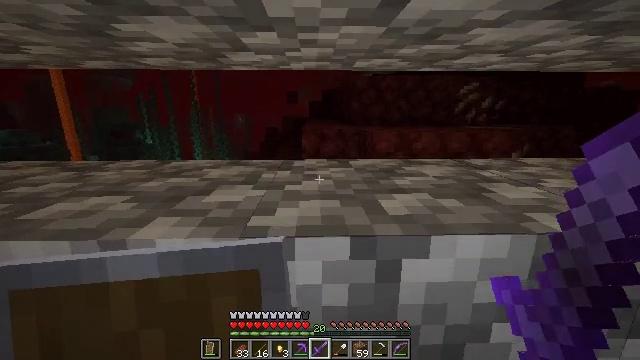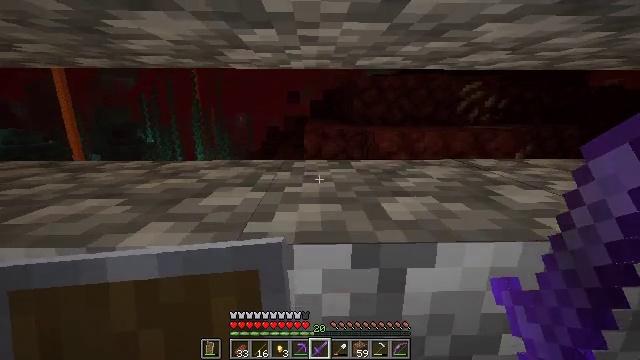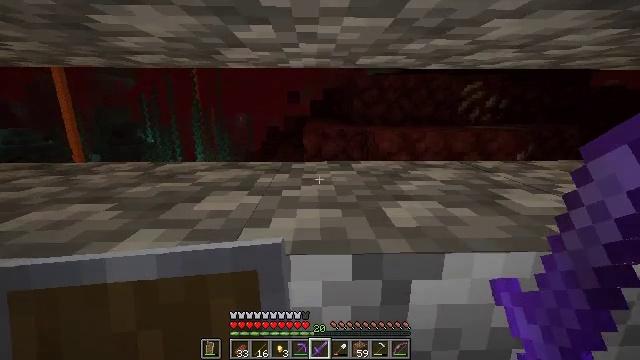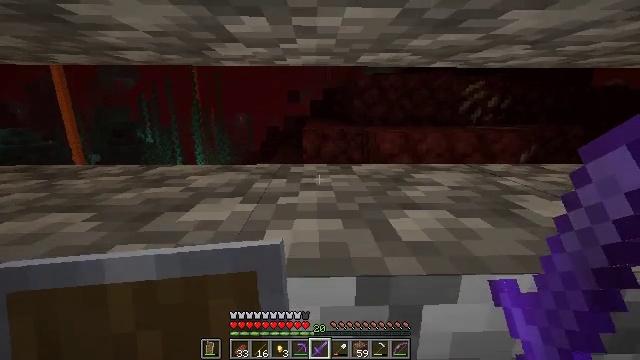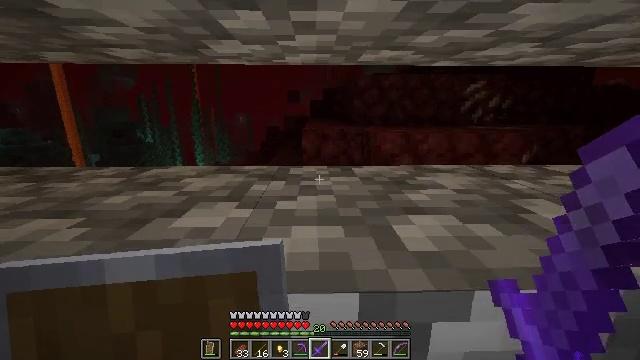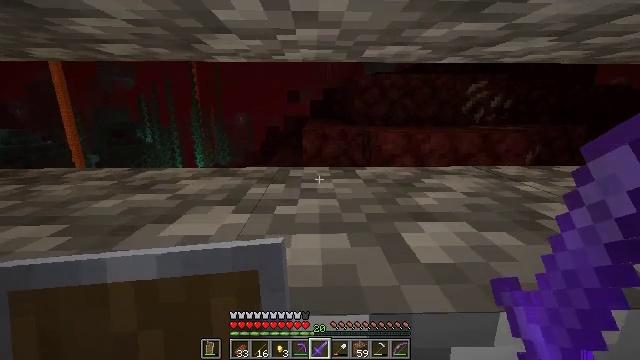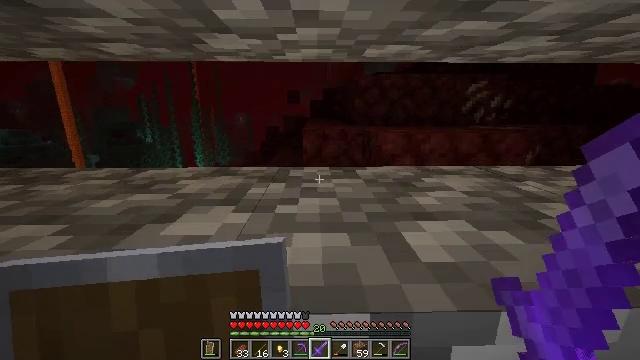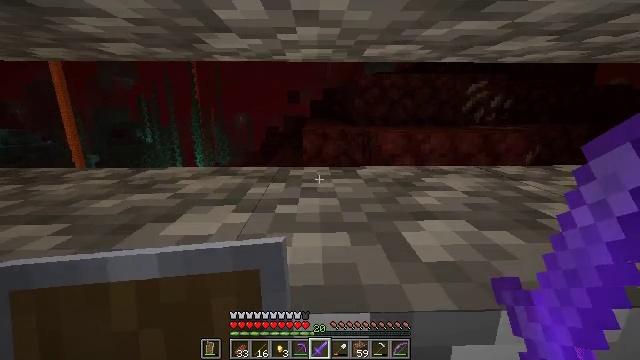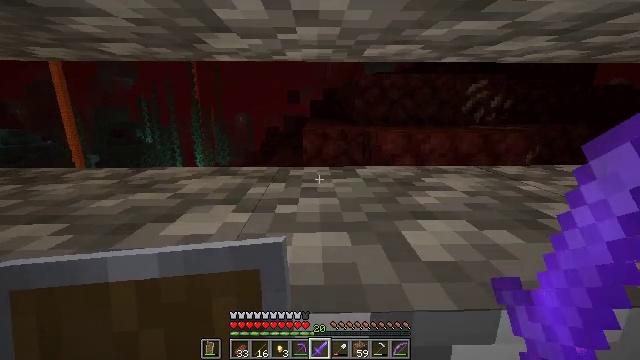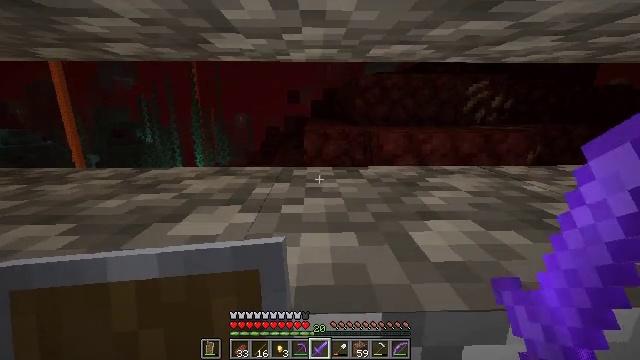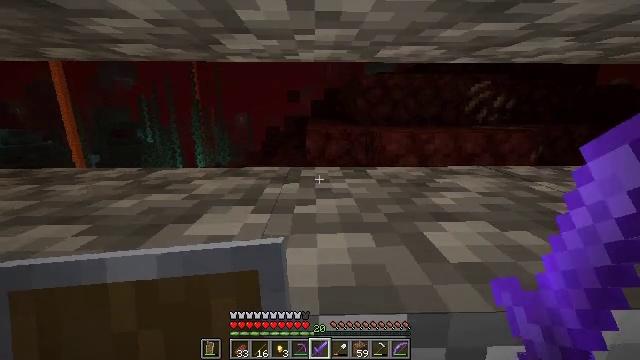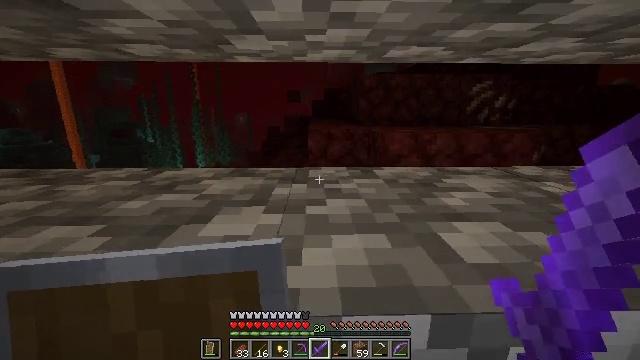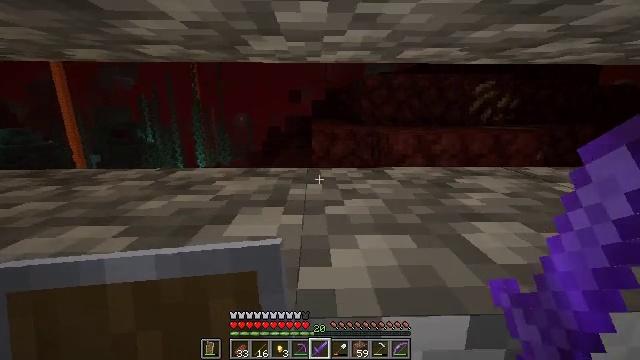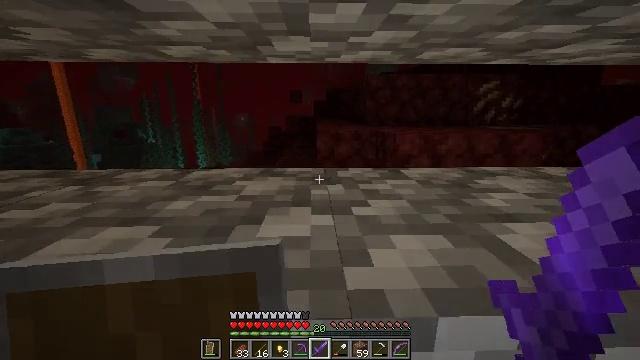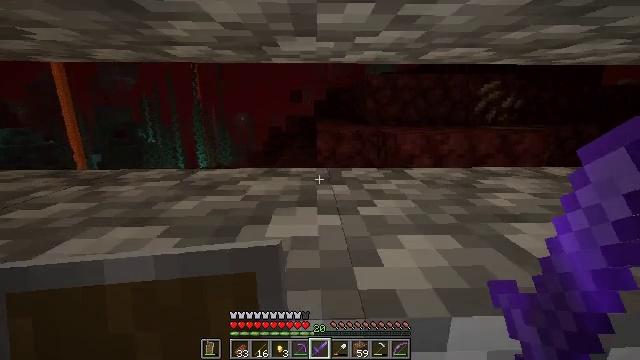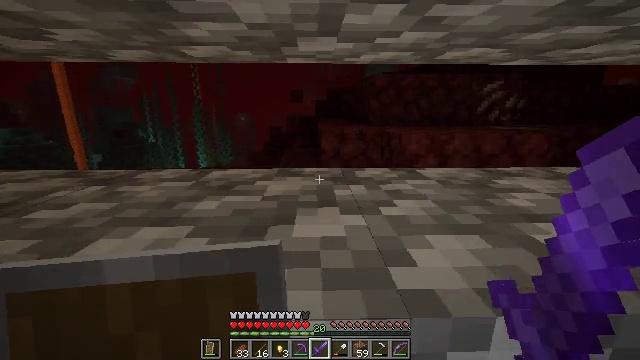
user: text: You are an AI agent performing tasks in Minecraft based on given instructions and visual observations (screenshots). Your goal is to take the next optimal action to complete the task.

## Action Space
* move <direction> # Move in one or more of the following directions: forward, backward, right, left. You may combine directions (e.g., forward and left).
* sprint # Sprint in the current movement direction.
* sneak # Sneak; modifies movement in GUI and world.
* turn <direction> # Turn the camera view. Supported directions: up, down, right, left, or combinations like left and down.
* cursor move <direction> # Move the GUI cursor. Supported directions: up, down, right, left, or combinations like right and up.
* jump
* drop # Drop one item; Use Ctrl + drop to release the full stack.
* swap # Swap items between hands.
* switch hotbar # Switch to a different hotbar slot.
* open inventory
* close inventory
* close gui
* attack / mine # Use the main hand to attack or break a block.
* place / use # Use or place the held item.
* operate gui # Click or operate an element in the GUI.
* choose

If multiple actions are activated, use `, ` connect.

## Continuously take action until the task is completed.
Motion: motion action
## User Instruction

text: drop netherite sword
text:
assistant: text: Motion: move forward, sneak
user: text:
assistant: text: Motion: move forward, sneak
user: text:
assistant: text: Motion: move forward, sneak
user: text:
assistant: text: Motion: move forward, sneak
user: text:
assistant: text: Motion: move forward, sneak
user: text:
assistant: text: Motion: move forward, sneak
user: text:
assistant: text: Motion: move forward, sneak
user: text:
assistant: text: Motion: sneak
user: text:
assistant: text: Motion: move left, sneak
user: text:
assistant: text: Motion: move left, sneak
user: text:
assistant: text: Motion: move left, sneak
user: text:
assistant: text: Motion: move left, sneak
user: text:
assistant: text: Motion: move left, sneak
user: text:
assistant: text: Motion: move left, sneak
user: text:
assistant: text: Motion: move left, sneak
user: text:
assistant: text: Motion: move left, sneak
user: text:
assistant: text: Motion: move left, sneak
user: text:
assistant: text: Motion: move left, sneak
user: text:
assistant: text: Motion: move left, sneak
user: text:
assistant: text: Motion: move left, sneak
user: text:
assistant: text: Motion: move left, sneak
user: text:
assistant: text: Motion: move left, sneak
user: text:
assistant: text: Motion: move left, sneak
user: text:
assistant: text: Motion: move left, sneak
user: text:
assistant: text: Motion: move left, sneak
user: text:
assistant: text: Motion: move left, sneak
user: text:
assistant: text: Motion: move left, sneak
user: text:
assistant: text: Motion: move left, sneak
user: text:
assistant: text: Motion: sneak
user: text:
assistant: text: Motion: sneak